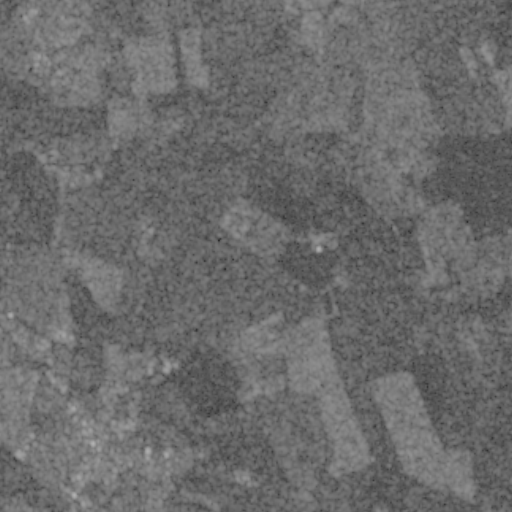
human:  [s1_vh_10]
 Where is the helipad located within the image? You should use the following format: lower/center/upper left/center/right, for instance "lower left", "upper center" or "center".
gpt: The helipad is located in the lower left of the image.
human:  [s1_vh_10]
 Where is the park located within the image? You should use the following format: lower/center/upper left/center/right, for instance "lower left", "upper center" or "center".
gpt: The park is located in the lower left of the image.
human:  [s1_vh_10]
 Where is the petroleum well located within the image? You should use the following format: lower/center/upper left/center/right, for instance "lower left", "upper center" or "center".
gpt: The petroleum well is located in the center of the image.
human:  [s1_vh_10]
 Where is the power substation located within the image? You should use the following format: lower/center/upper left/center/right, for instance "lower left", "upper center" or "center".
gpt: The power substation is located in the lower left of the image.
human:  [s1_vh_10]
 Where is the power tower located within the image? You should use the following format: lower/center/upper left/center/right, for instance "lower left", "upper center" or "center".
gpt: The power tower is located in the upper right of the image.
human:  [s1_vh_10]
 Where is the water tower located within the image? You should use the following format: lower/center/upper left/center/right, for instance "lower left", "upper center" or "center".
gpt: The water tower is located in the lower left of the image.
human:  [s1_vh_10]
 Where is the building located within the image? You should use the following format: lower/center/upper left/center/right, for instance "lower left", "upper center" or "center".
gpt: There is no building in the image.

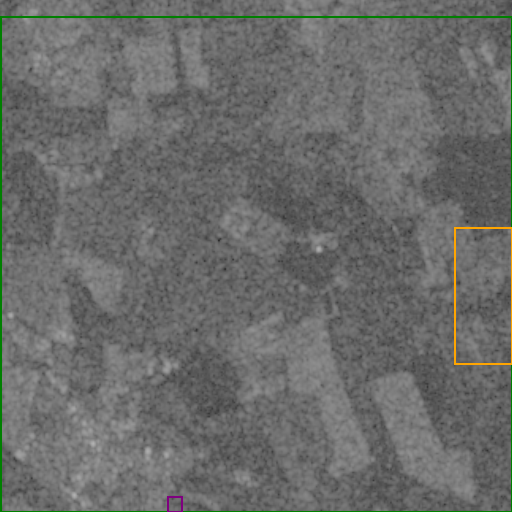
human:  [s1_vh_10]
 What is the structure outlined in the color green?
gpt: The structure outlined in green is a crop field.
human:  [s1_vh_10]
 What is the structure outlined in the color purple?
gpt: The structure outlined in purple is a park.
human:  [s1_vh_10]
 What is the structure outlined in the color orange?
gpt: The structure outlined in orange is a quarry.
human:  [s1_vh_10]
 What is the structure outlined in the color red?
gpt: There is no red outline.